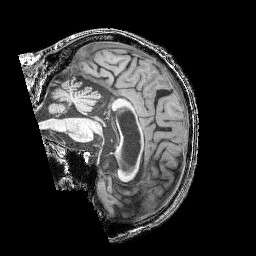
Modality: T1w
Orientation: sagittal
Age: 58
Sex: male
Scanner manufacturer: siemens
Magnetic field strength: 3 T
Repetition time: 2.25 s
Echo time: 0.00411 s